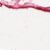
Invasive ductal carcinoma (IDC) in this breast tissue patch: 0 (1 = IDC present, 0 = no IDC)